Field crop: tomato
Growth stage: 1
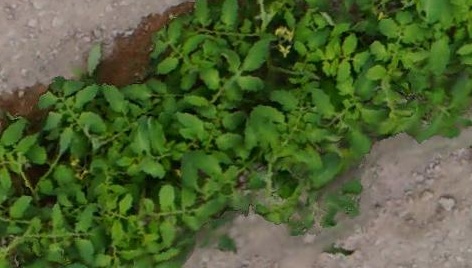
Species: tomato